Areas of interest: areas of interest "Sport and cultural"
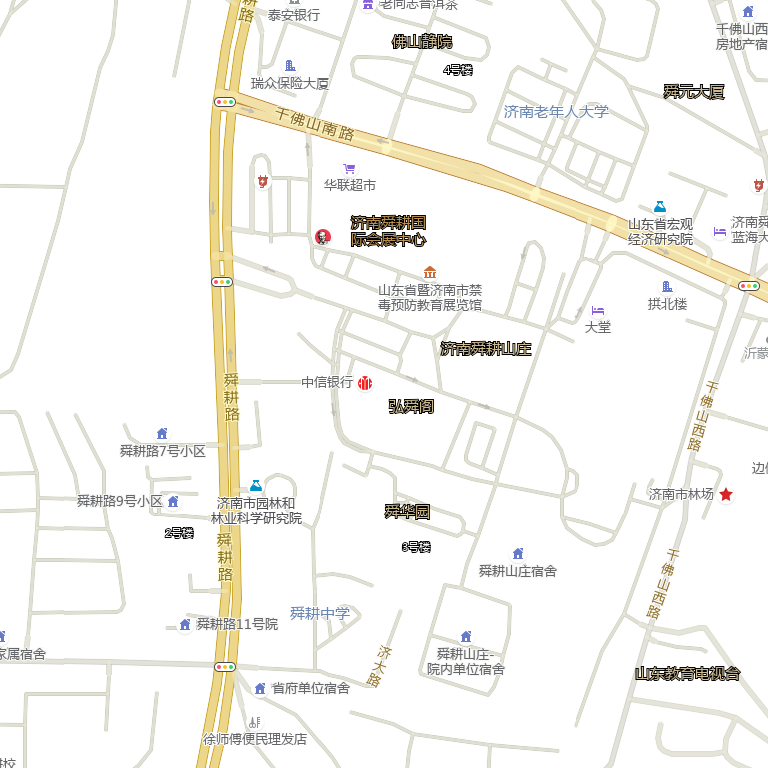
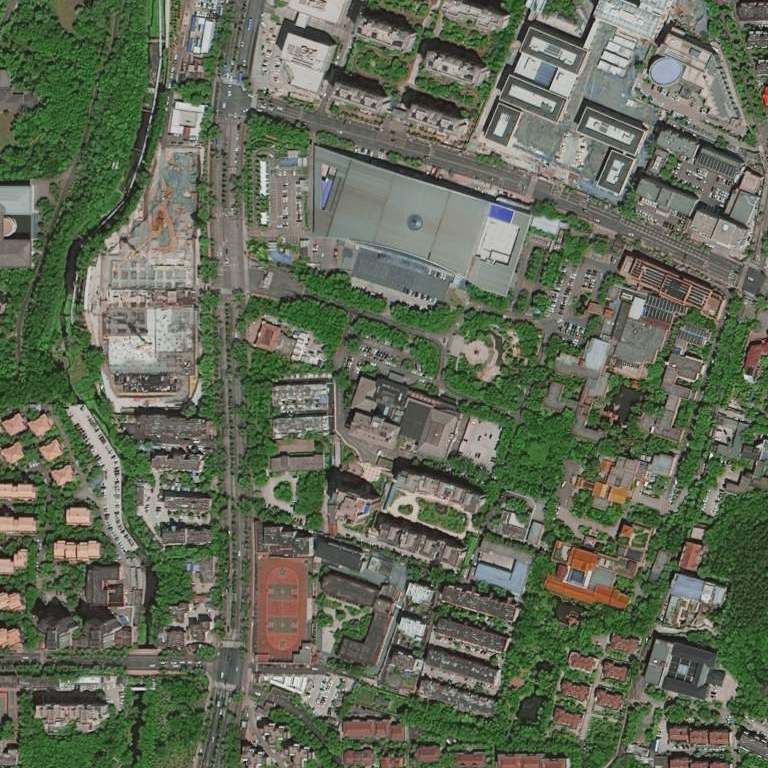